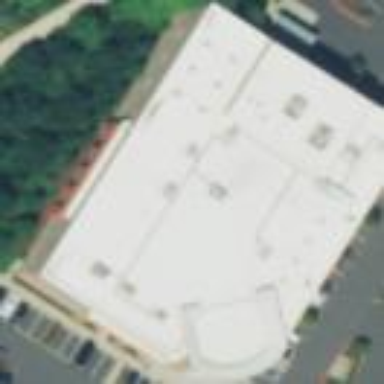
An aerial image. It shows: Building used as fitness center.